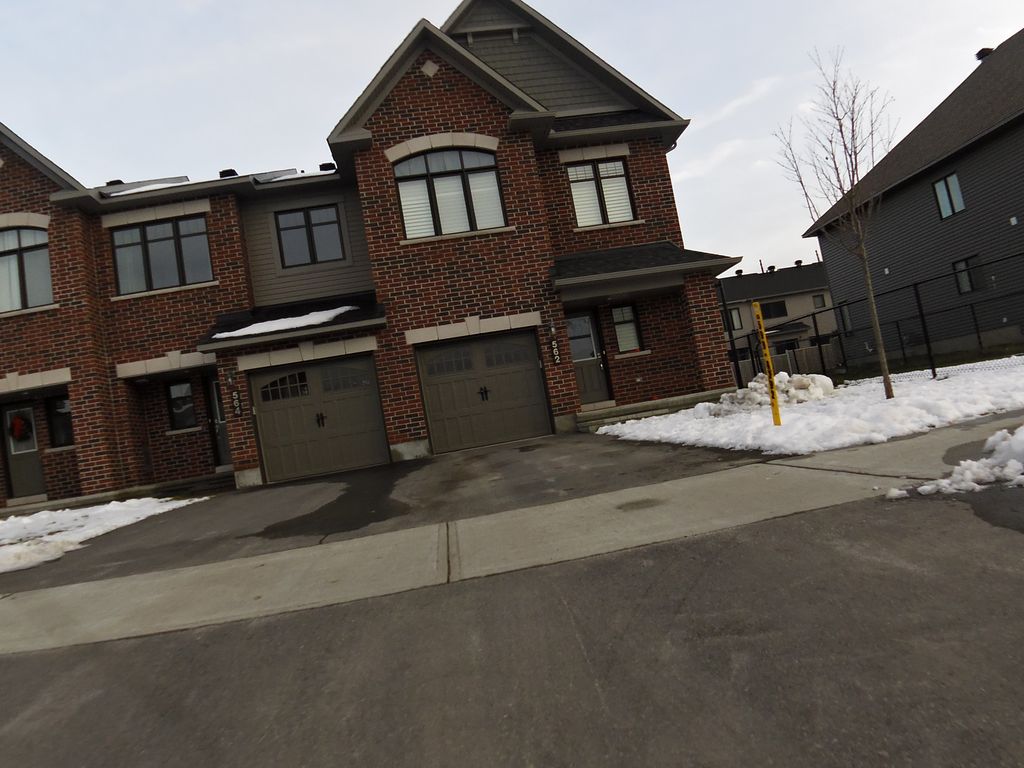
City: ottawa-gatineau